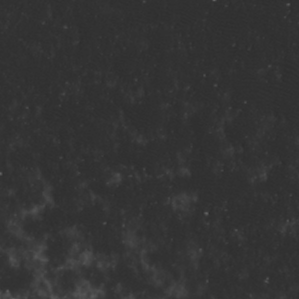
Label: non_frost